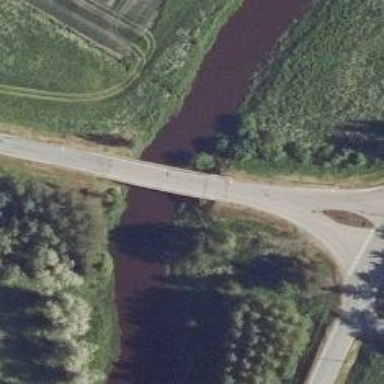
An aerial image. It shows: Tertiary road on asphalt surface crossing over bridge.